Question: I want to display has_many relationship columns in ransackable attributes list. So that I can display them in the dropdown.
I have a member model
'''
class Member < ActiveRecord::Base
has_many :memberships
def self.ransackable_attributes(auth_object = nil)
if auth_object == 'admin'
super
else
super & ['first_name', 'last_name', 'license_number', 'memberships_membership_number_cont']
end
end
'''
And membership model has some columns like membership_number which is unique and a string. Now in the dropdown of members listing page I want to provide membership_number, so that user can select membership_number from the dropdown and enter a value to search the respective member.
Any suggestions?
The dropdown I am taking about is:

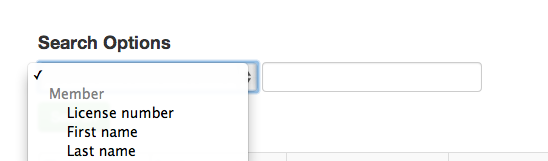
Answer: You need to define the 'ransackable_attributes' method in associated model for custom searchable attributes of that model. So your 'Membership' model should be something like:
'''
class Membership < ActiveRecord::Base
belongs_to :member
...
def self.ransackable_attributes(auth_object = nil)
['membership_number', ...]
end
end
'''
And specify 'associations' in ranssack form like:
'''
<%= f.condition_fields do |c| %>
<%= c.attribute_fields do |a| %>
<%= a.attribute_select associations: [:memberships] %>
<% end %>
<% end %>
'''